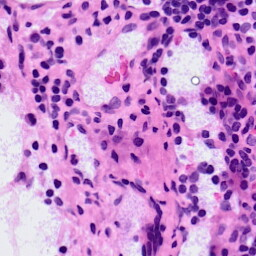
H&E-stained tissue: LymphNode